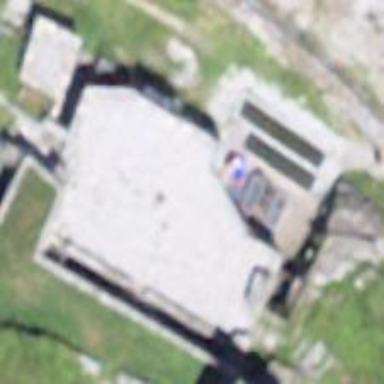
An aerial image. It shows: Historic attraction with ruins is public bath. The bath is hot spring.